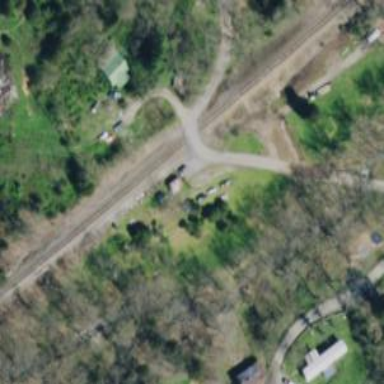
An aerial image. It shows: Railway track.